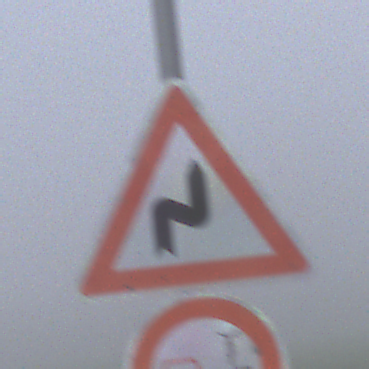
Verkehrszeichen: DoppelkurveRechts
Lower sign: VerbotUeberholenEinspurigeFahrzeuge
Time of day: MorningAfternoon
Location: Outdoor (RoadRail)
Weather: Overcast
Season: NotSpecified
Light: Natural